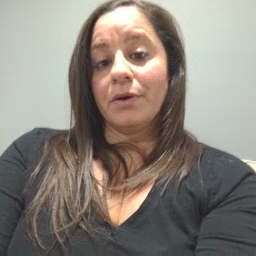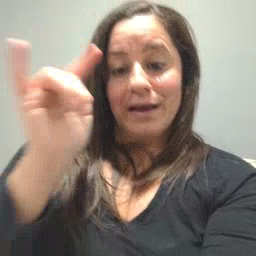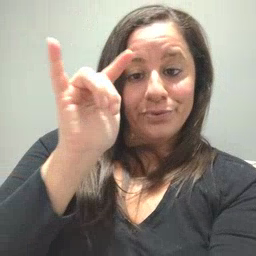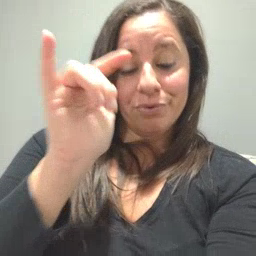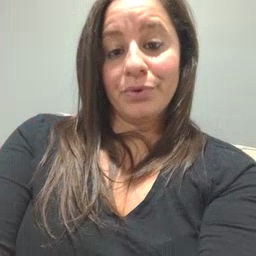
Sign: airplane